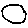
Label: circle